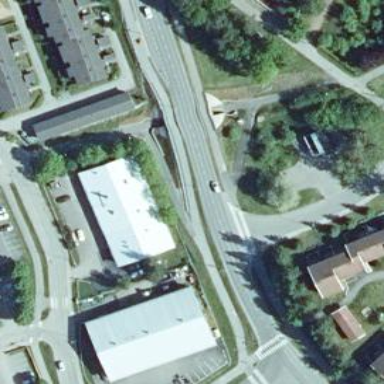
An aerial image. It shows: Cycleway.